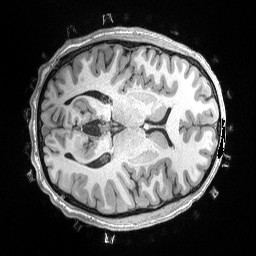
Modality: T1w
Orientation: axial
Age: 25
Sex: male
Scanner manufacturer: siemens
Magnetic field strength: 3 T
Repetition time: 2.53 s
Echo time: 0.00169 s